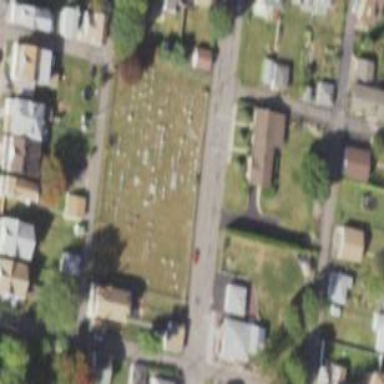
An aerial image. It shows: Cemetery.